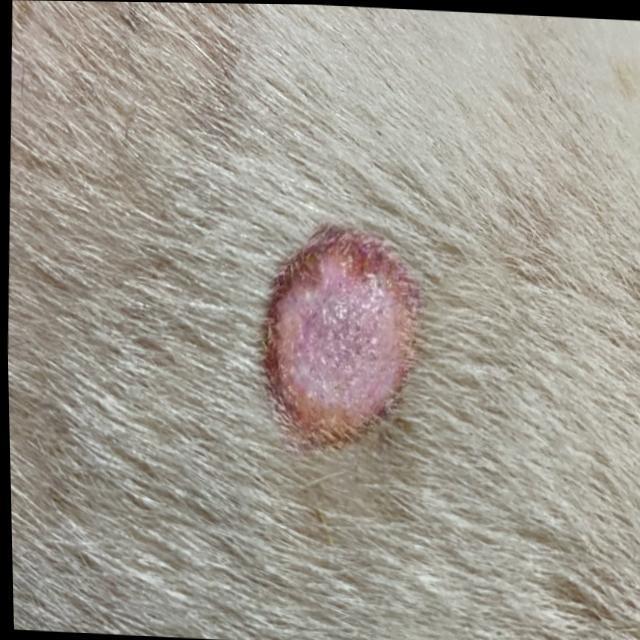
Canine ringworm (Dermatophytosis) — fungal infection caused by Microsporum or Trichophyton. Presents with circular alopecia, scaling, crusting, and broken hairs.